Question: I am very new to these things. Hope this is not a very naive question.
I tried the following formula in Prolog:
and given that is true, I evaluate and it says FALSE.
My question is why FALSE? (why not TRUE?) Given the current information we don't know anything about . Does Prolog work based on the assumption that for anything unknown, it outputs FALSE?
If this is an assumption, how common is this?
Another thing that comes into mind is that, it is finding the assignment to the conjunction of input query and axioms (basically SAT solving). Since the resulting output is TRUE, regardless of whatever value has, it just chooses one randomly (or zero by default?).
Based the properties of the 1st order logic, it is semidecidable. if a sentence logically implies a sentence then this can be discovered, but not the other way around. So, how the latter case is handled in practice, when there is no proof of TRUTH?
PS1. A little explanation about how Prolog works, might also be useful. Does it use SAT solvers as black box? Or greedy search algorithms?

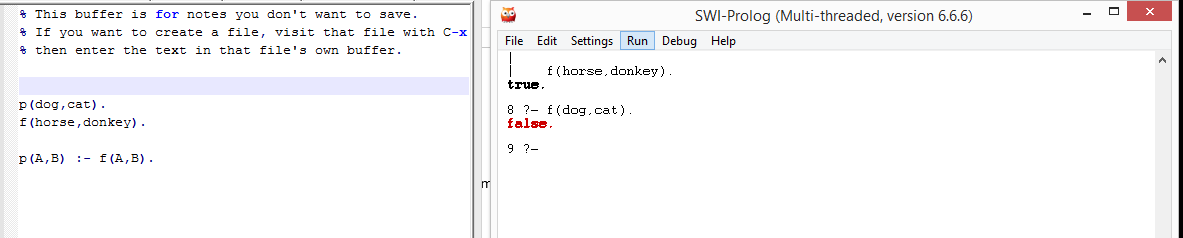
Answer: > Does Prolog work based on the assumption that for anything unknown, it outputs FALSE?
Yes, it certainly does. This behavior reflects the <URL> in that if a fact isn't explicitly stated, it is considered false.
> If this is an assumption, how common is this?
Very common -- most databases use this assumption.
It may help you to learn about Prolog's method of inference: <URL>.